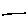
Label: line